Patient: sex M, age 46
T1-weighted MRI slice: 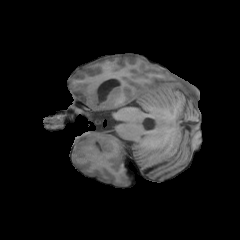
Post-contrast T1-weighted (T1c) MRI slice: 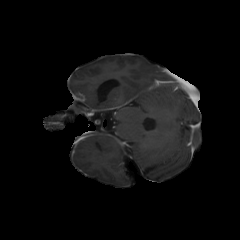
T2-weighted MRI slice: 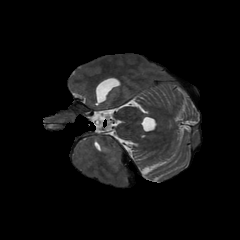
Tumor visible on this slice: no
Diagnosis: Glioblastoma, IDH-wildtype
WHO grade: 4